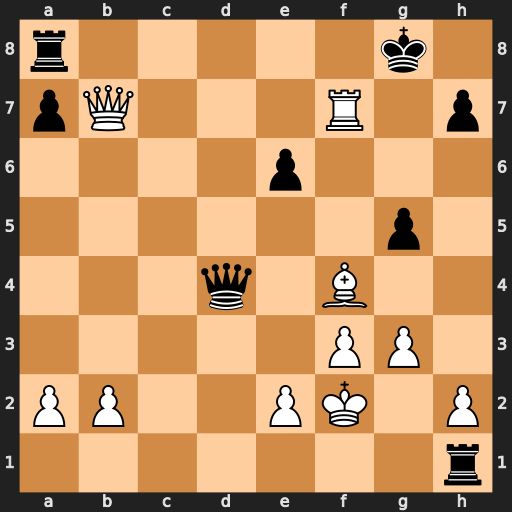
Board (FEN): r5k1/pQ3R1p/4p3/6p1/3q1B2/5PP1/PP2PK1P/7r
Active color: w
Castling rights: -
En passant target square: -
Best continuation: Be3 Rxh2+ Kg1 Qxe3+ Kxh2